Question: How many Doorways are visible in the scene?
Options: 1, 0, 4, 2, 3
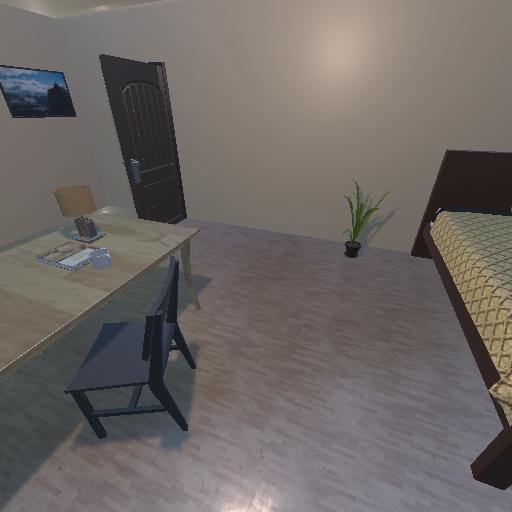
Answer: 1